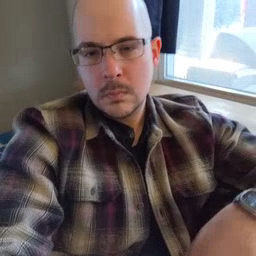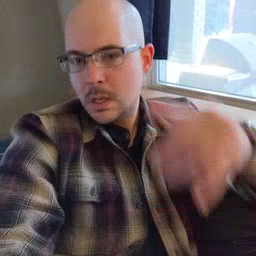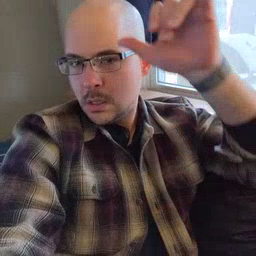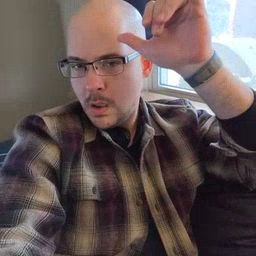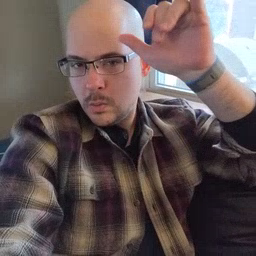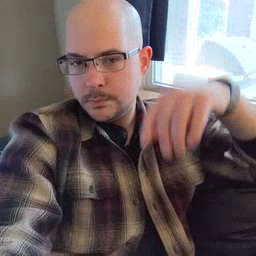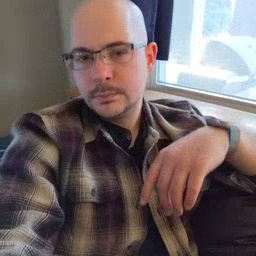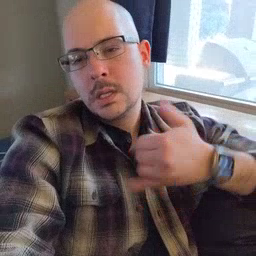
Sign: cow